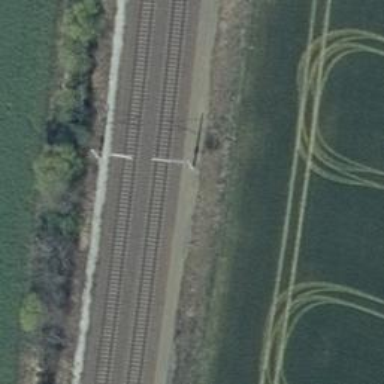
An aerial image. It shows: Milestone along the railway track with catenary mast.